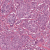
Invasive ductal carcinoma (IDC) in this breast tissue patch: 1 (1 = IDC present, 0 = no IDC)